Interaction volume radius: 10 \u00c5
Interaction volume height: 20 \u00c5
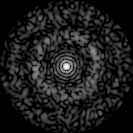
Disorder parameter: 0.8234